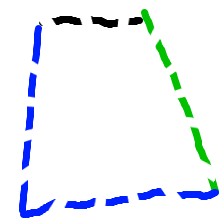
Shape: trapezoid